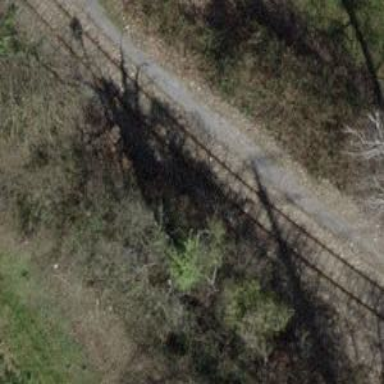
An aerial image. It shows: Single-track spur railway line.